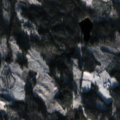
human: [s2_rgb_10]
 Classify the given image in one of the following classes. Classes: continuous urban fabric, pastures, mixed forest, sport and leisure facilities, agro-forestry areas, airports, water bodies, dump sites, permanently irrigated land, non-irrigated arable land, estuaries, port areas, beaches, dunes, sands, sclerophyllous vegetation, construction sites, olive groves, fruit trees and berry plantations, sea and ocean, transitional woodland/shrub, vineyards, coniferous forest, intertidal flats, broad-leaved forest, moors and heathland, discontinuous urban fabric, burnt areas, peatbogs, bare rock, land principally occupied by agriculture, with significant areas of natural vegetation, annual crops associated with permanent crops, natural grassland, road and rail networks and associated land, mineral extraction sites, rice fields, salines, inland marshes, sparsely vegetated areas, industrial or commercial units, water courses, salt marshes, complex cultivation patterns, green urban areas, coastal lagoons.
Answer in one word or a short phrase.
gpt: coniferous forest, transitional woodland/shrub